Brain MRI, t1w sequence, axial 2D slice.
Patient: age 37, sex F, weight 95 kg, height 1.95 m
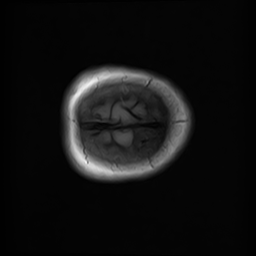